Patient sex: F
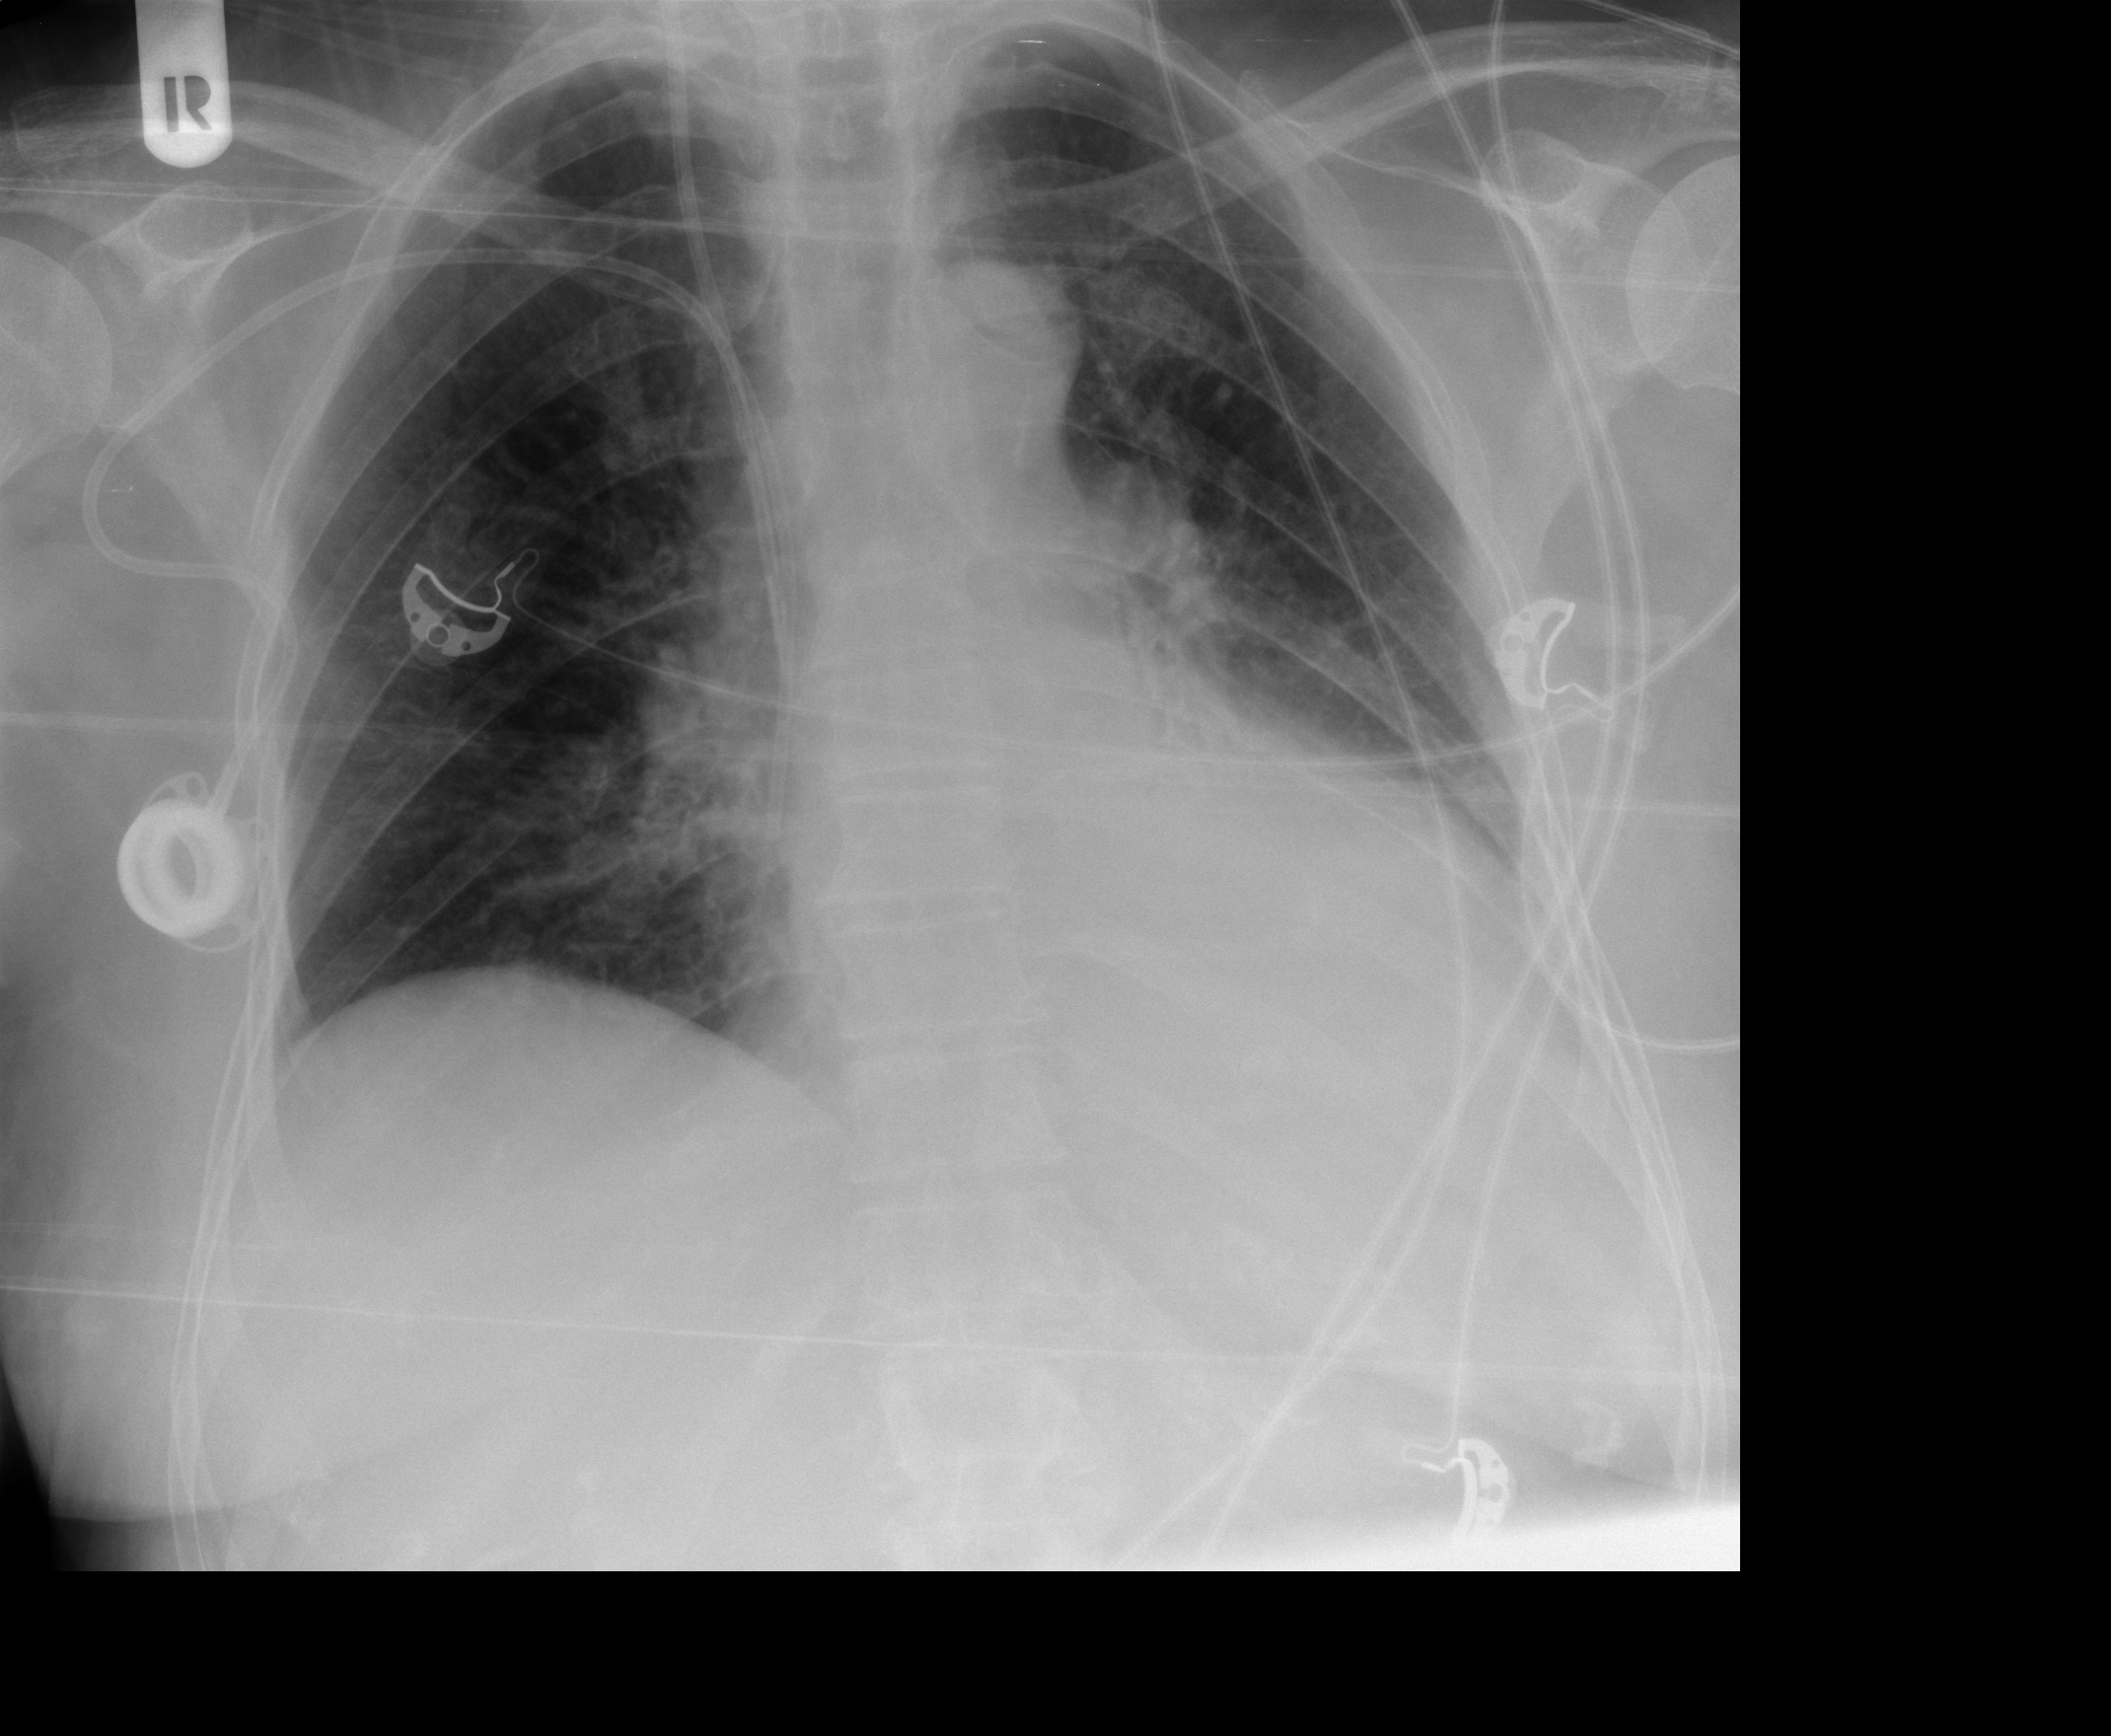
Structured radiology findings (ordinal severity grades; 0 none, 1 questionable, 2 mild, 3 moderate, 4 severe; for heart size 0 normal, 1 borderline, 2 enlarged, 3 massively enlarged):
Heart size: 2
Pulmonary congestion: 2
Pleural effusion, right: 0
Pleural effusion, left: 2
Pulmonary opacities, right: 2
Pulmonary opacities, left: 2
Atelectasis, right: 2
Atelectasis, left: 2